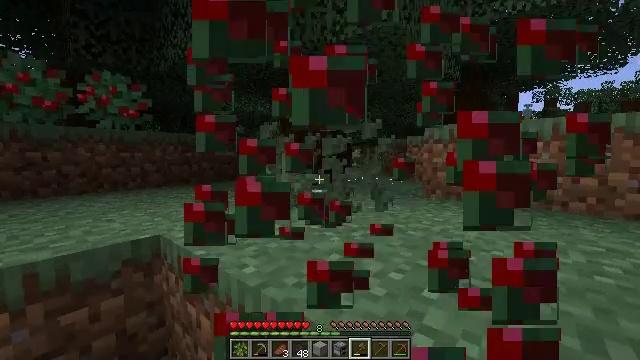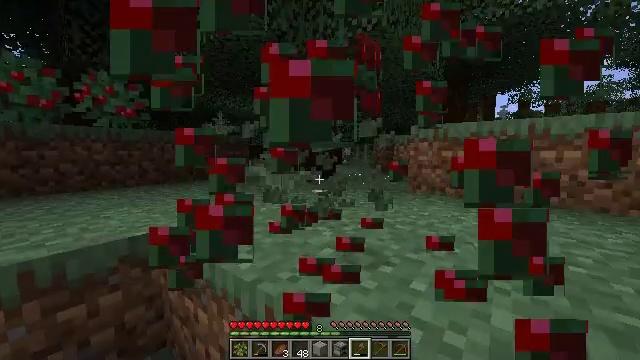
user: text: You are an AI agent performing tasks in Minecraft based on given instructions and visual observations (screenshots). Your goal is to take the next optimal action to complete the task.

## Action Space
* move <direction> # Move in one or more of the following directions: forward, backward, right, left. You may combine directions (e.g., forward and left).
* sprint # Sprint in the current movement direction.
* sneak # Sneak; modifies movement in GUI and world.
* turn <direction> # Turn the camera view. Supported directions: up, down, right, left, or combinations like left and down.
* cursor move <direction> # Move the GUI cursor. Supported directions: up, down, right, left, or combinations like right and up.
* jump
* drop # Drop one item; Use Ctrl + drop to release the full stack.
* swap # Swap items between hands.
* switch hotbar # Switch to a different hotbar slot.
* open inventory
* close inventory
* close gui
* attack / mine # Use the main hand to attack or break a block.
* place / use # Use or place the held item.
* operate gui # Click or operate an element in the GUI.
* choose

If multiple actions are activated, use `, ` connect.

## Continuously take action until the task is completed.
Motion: motion action
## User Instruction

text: Break the fern to clear the area.
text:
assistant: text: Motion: move forward, turn right
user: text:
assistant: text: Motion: no_op